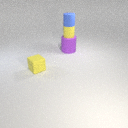
small yellow rubber cube to the left of large purple rubber cylinder